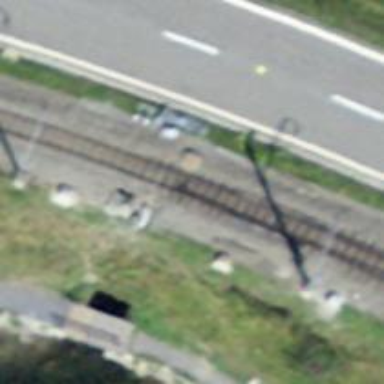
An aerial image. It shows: Railway switch.